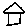
Label: house